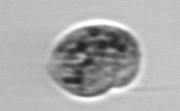
Label: Amoeba